Field crop: maize
Growth stage: 2
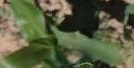
Species: maize